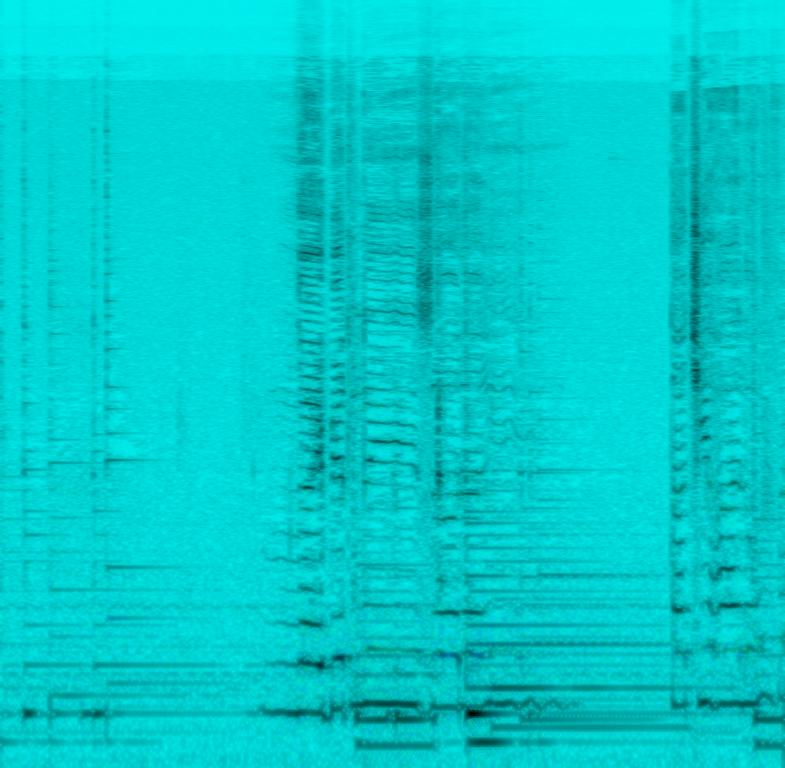
This is an acoustic performance of a Vietnamese ballad music piece. There is a male vocalist singing gently while playing a mellow tune on the acoustic guitar. The atmosphere is sentimental and melancholic. This piece could be playing in the background at a Vietnamese coffee shop.